Interaction volume radius: 10 \u00c5
Interaction volume height: 20 \u00c5
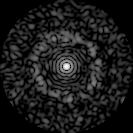
Disorder parameter: 0.8133